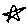
Label: star